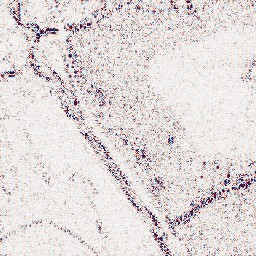
Category: wavelet
Decomposition family: wavelet_reverse_biorthogonal
Decomposition parameters: wavelet: rbio5.5
level: 1
Upsampling method: fft_zeropad
Upsampling parameters: scale: 8
Upsampling scale: 8